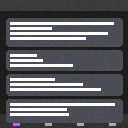
Screen state: on